Field crop: maize
Growth stage: 1
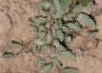
Species: convolvulus